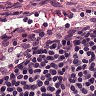
Metastatic tissue present: no